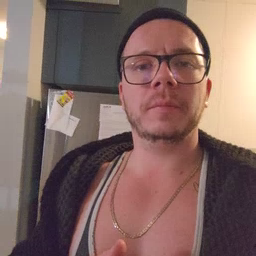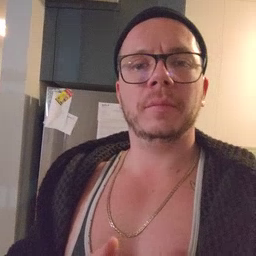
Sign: giraffe